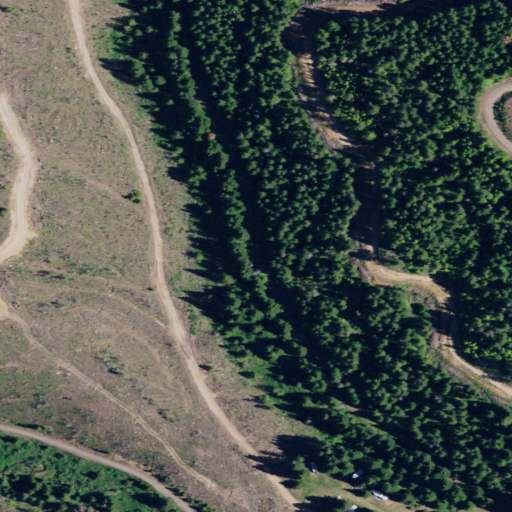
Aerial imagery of valley in Idaho named Bedrock Gulch containing evergreen forest, grassland, shrub, and woody wetlands